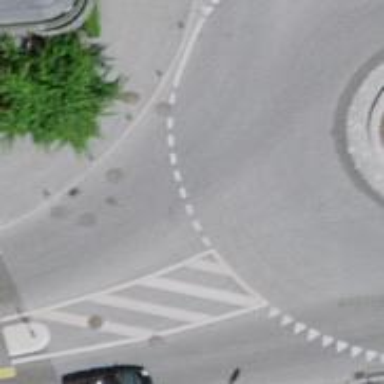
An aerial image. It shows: Tertiary road with asphalt surface leading to roundabout.